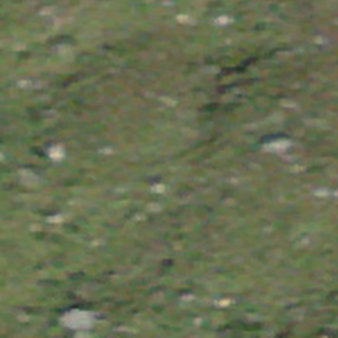
Label: other